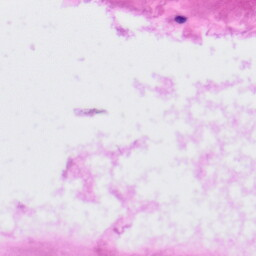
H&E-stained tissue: Tonsil